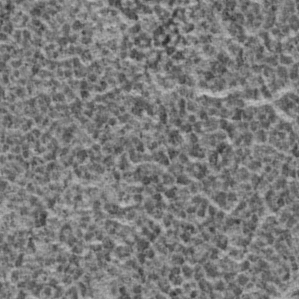
Label: frost